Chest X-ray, PA view. Patient: 74 years old, sex M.
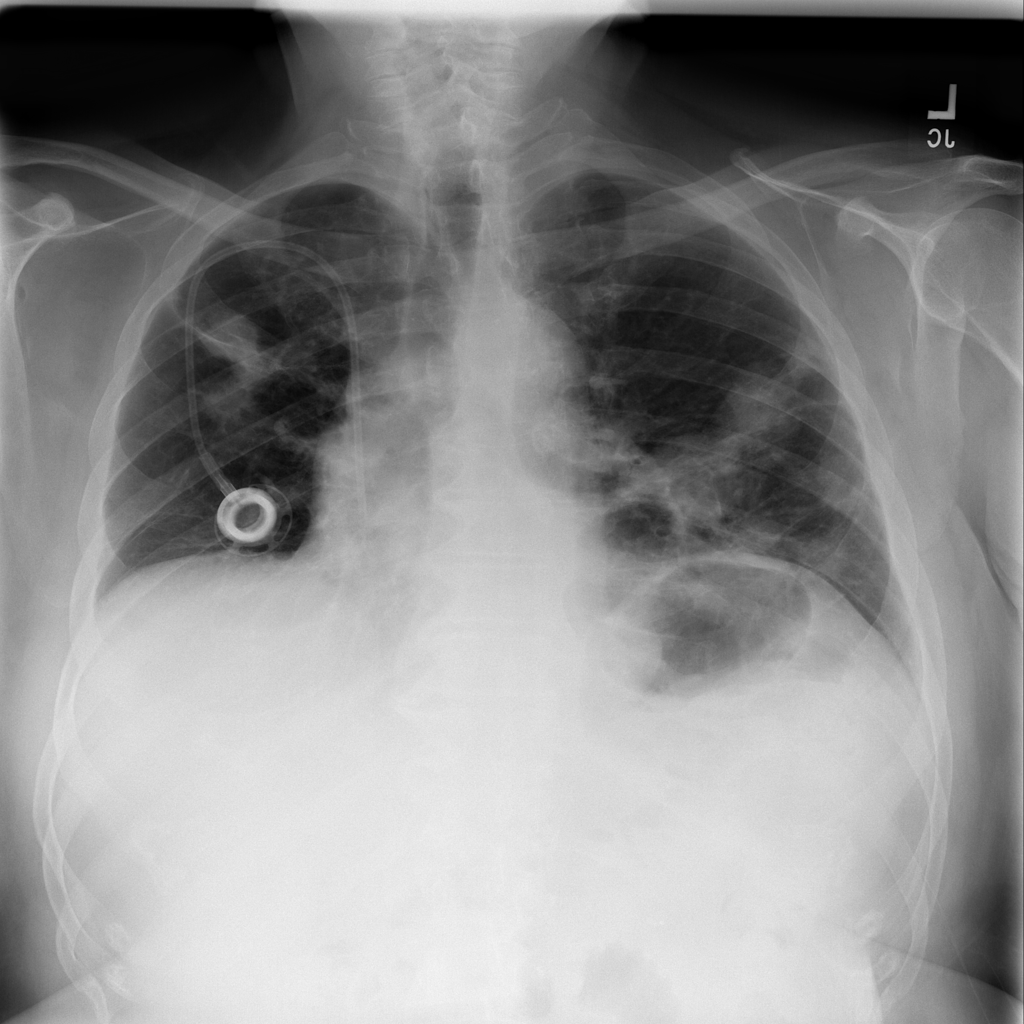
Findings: Mass, Nodule